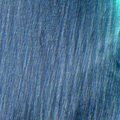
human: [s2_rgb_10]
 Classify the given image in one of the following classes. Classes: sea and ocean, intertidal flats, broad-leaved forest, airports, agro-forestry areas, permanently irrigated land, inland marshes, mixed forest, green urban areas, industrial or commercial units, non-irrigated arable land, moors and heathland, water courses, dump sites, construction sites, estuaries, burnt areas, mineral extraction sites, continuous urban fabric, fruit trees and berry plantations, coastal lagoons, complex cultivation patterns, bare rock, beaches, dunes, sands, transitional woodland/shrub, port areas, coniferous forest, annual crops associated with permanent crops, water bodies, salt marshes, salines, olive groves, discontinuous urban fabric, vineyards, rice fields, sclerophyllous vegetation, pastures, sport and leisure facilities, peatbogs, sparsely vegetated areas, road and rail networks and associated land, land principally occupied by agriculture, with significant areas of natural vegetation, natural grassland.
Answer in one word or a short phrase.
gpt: continuous urban fabric